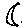
Label: moon